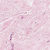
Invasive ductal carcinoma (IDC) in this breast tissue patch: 0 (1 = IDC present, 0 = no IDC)